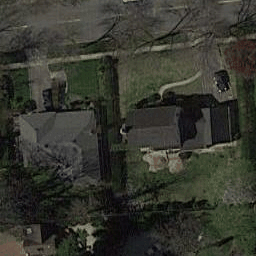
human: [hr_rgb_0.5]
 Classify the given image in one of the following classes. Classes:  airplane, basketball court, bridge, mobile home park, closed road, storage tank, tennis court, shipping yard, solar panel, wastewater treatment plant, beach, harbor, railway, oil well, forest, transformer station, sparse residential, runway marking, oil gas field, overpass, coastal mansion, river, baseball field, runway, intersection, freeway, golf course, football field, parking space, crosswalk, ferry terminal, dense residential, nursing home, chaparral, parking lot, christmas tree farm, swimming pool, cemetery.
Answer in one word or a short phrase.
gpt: sparse residential